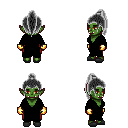
a pixel art fantasy rpg character, female body template, orc, green skin, black robe, red pants, gray long topknot hairstyle, gold gloves, gray slippers, four views (front, back, left, right), 2x2 character sprite sheet, small pixel art, hard edges, no anti-aliasing